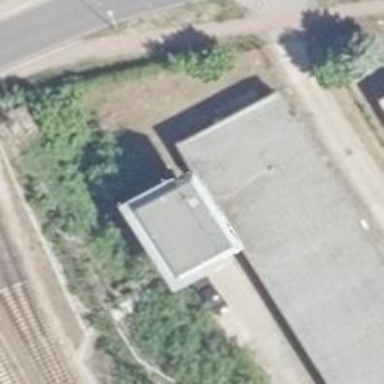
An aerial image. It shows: Building serving as railway signal box.